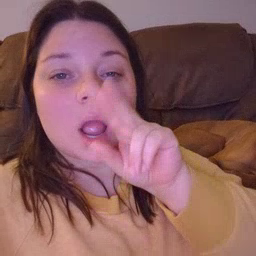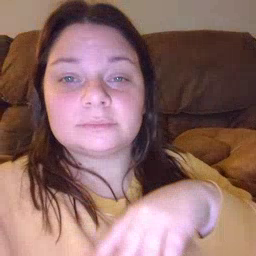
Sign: duck